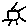
Label: sun